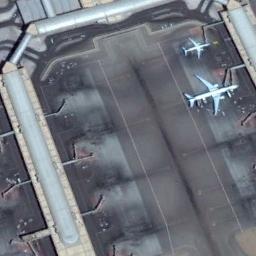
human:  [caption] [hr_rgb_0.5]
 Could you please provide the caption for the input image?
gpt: Two airplanes, One large and one small, Parked at their respective gates, And the remaining gates were empty .

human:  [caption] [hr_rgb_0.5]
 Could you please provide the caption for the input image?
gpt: Two planes were stopped on the open place in the middle of the terminal .

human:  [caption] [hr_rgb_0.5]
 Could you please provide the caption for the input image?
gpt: Two planes of different sizes parked in the middle of the white ring terminal .

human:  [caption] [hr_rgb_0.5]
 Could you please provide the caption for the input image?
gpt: Two airplanes were parked  on the airport .

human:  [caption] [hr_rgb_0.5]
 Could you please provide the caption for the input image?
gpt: Two planes were surrounded by buildings .